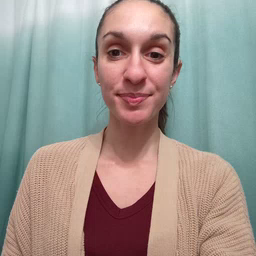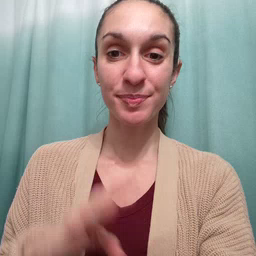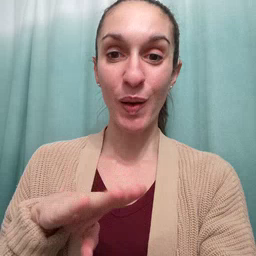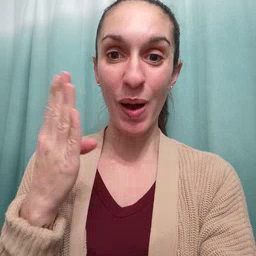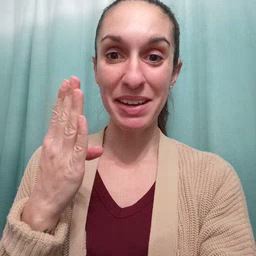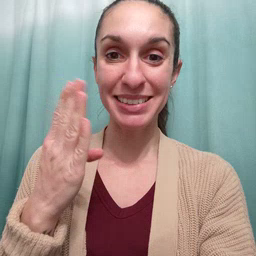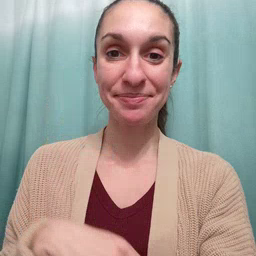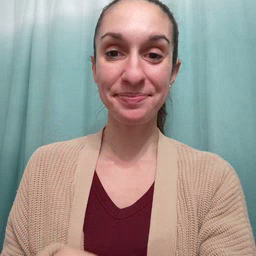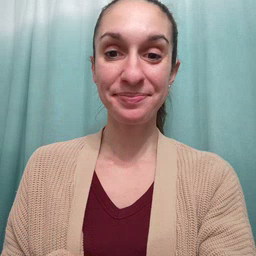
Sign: open